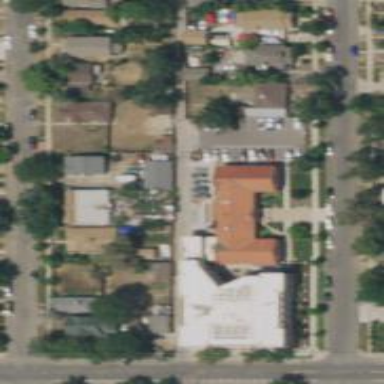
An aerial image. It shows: Healthcare clinic.